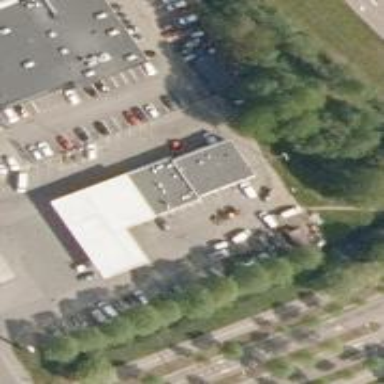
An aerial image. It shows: Convenience shop.